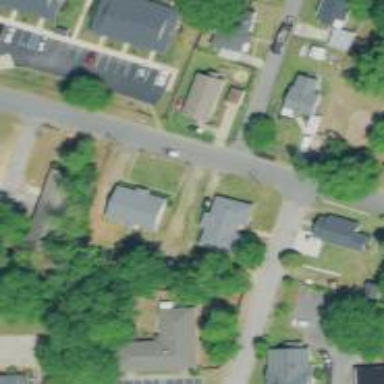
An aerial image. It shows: Residential road.